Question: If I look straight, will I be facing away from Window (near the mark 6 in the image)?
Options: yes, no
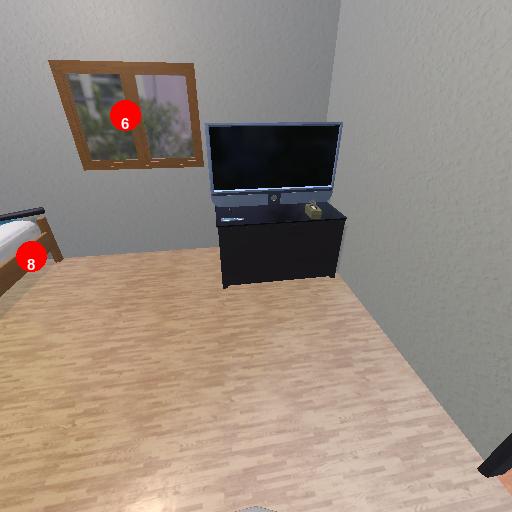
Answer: yes